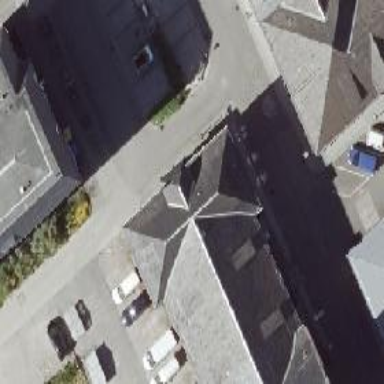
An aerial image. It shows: View of roof with edges.